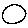
Label: circle